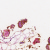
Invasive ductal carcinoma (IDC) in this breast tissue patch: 0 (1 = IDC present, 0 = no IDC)